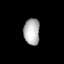
Tissue: lung
Cell type: Endothelial cells
Senescence score: 0.5441
Nuclear area (px): 408
Mean DAPI intensity: 180.757